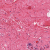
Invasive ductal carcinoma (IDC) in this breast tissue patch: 0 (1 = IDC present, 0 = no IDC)